Field crop: tomato
Growth stage: 1
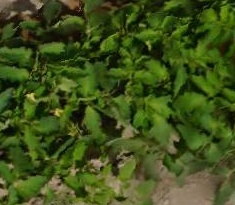
Species: tomato